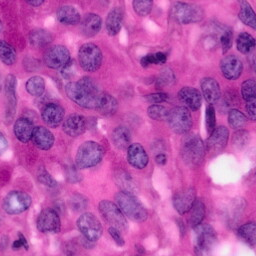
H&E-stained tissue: Pancreatic